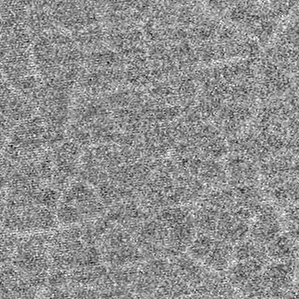
Label: frost